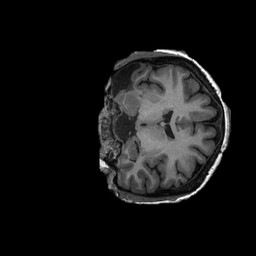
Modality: T1w
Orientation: coronal
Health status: ill
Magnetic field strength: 3 T